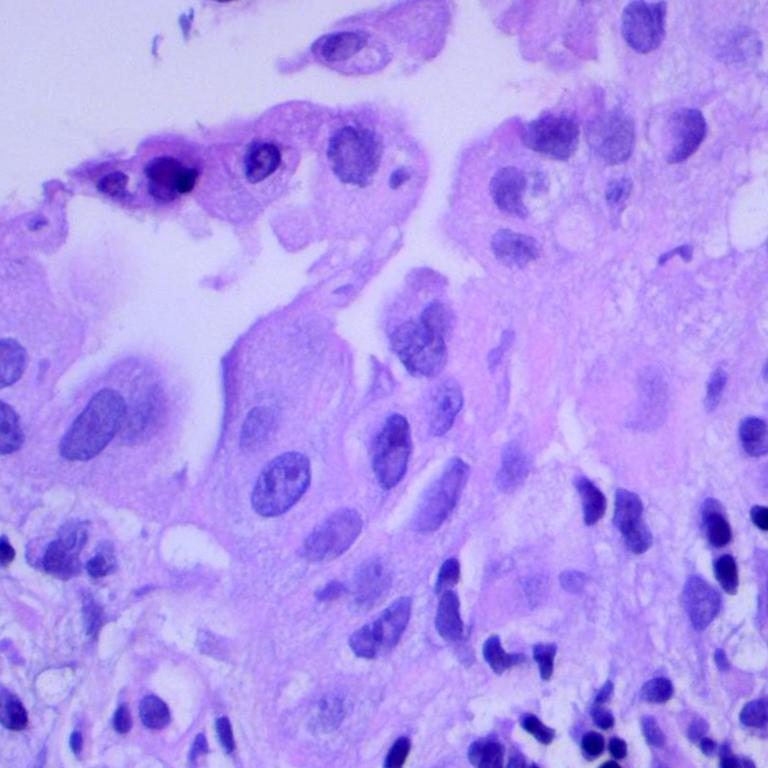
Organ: lung
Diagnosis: adenocarcinomas